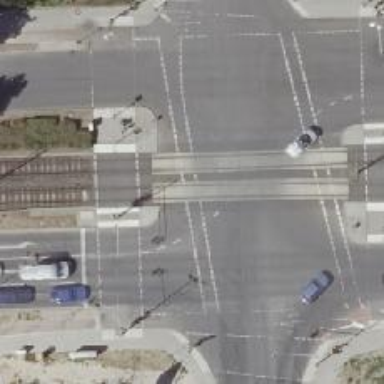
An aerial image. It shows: Asphalt cycleway with crossing controlled by traffic signals.